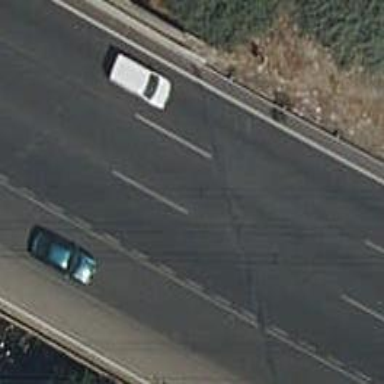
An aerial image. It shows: Asphalt bridge on motorway.